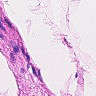
Metastatic tissue present: no